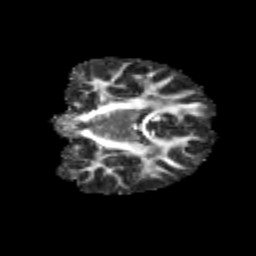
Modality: FA
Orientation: coronal
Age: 11
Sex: female
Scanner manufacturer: siemens
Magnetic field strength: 3 T
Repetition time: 3.8 s
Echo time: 0.07 s